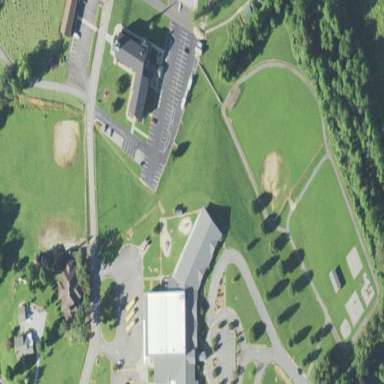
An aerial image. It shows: School.